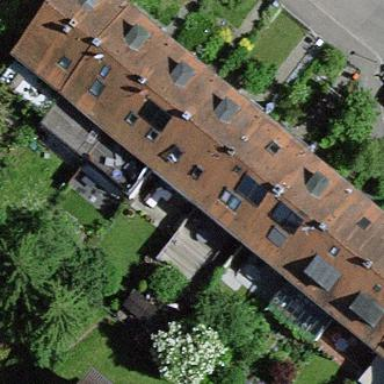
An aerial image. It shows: Terrace building.